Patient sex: M
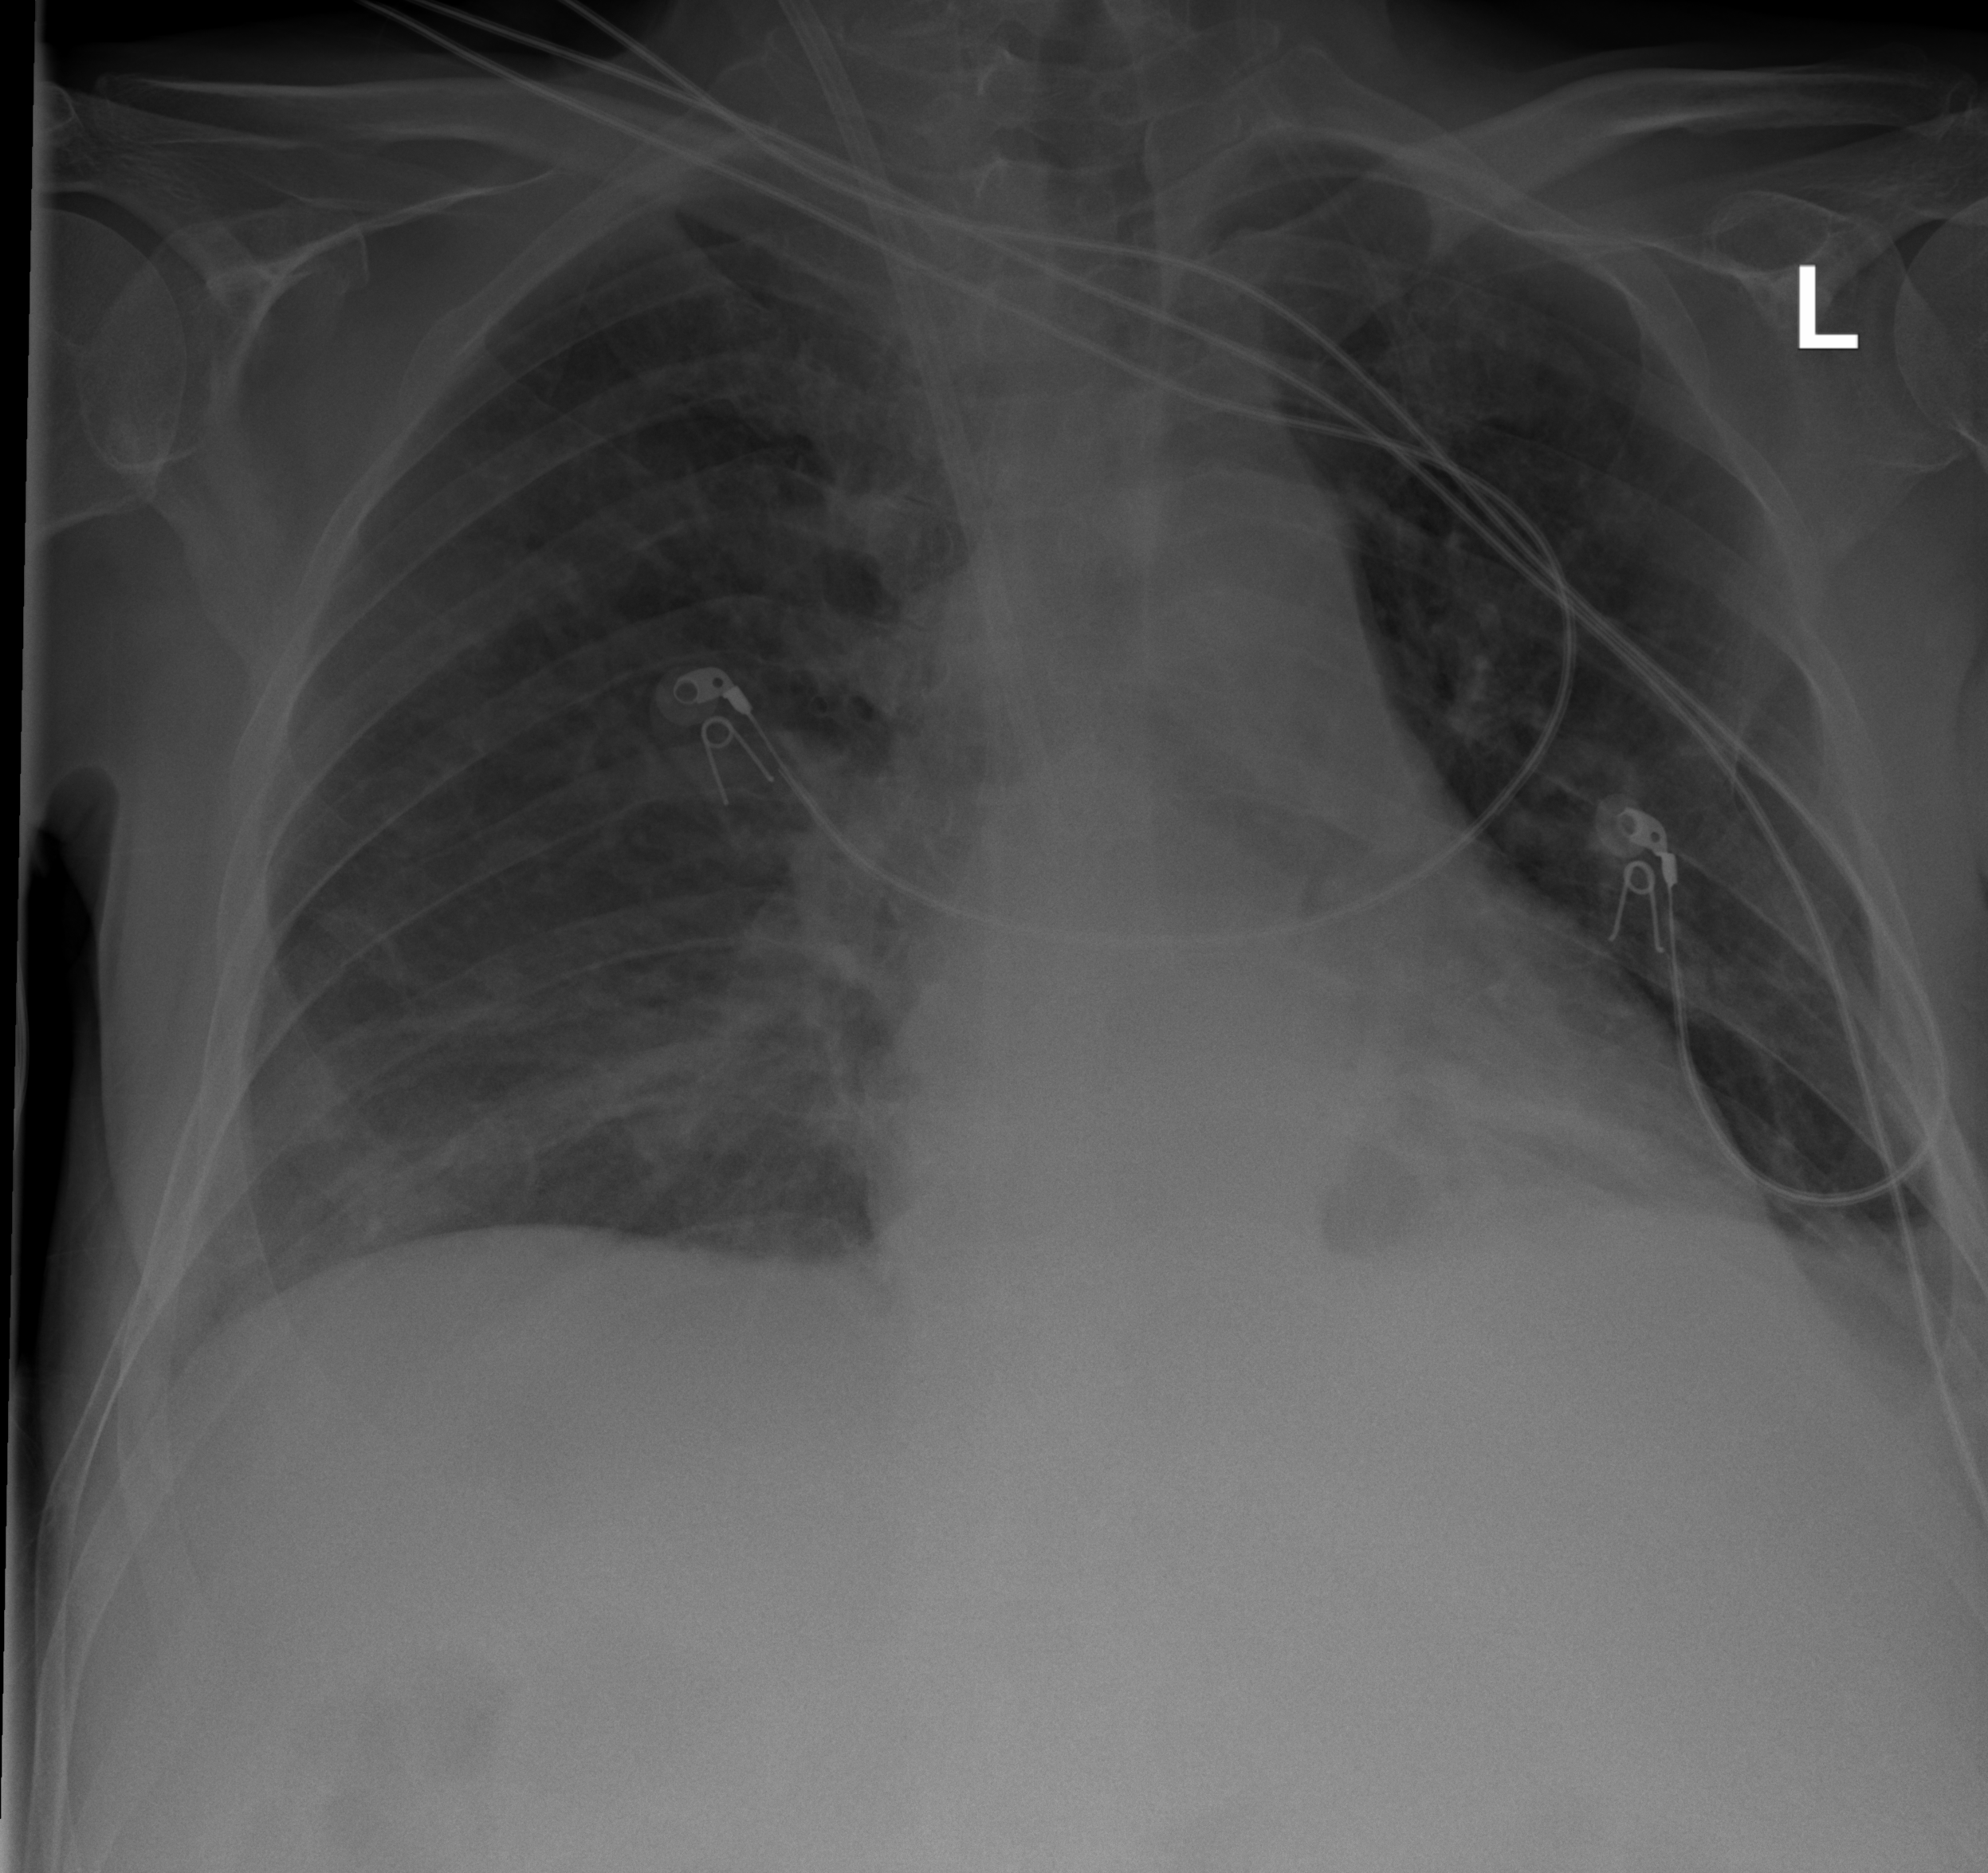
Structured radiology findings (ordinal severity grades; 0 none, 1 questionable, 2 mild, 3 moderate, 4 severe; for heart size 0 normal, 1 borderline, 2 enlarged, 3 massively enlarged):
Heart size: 2
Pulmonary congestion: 2
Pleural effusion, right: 2
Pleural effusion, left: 2
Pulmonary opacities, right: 0
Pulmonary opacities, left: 0
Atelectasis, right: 2
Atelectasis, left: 2